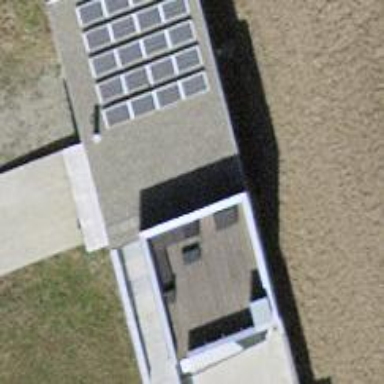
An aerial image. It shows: Building with metal skillion roof oriented across.